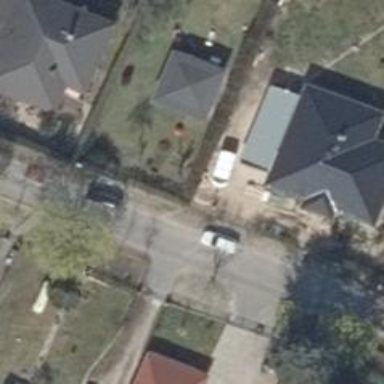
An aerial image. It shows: Driveway leading to service road.